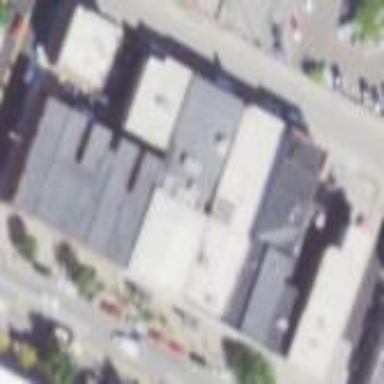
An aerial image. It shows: Retail building.